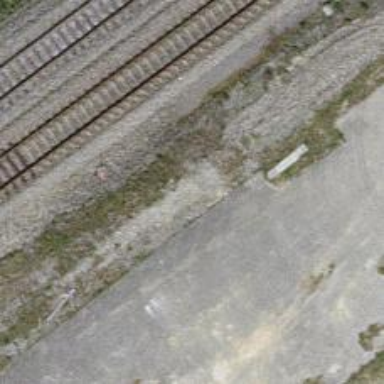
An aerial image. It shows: Single track abandoned railway siding.